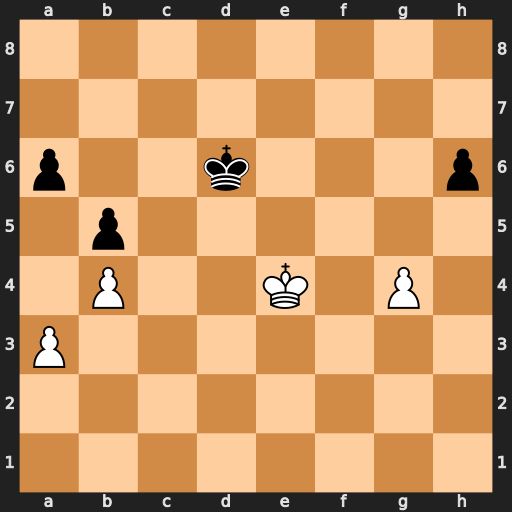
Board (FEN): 8/8/p2k3p/1p6/1P2K1P1/P7/8/8
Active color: w
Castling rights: -
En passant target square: -
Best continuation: Kf5 Kd5 Kg6